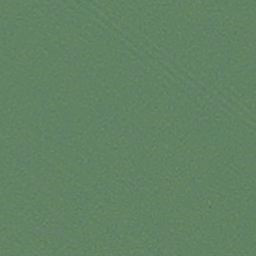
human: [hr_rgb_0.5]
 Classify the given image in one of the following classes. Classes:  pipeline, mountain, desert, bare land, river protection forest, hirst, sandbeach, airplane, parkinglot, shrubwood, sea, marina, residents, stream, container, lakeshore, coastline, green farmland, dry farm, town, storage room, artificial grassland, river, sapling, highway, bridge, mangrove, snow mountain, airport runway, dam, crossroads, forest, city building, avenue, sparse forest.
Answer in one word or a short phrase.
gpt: sea